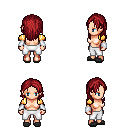
a pixel art fantasy rpg character, female body template, human, light skin, gold arm armor, white pants, brunette long hairstyle, white cloth bracers, gray slippers, four views (front, back, left, right), 2x2 character sprite sheet, small pixel art, hard edges, no anti-aliasing